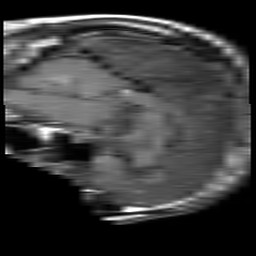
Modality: T1w
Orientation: sagittal
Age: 62
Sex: male
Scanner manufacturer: philips
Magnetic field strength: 3 T
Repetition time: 0.5331 s
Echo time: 0.01 s